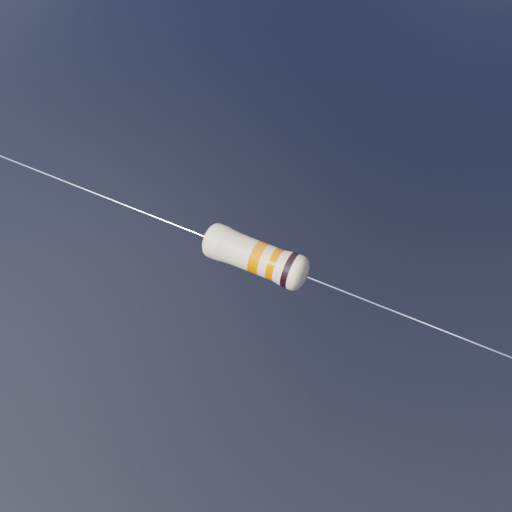
Resistor colour bands (in order): orange, orange, black